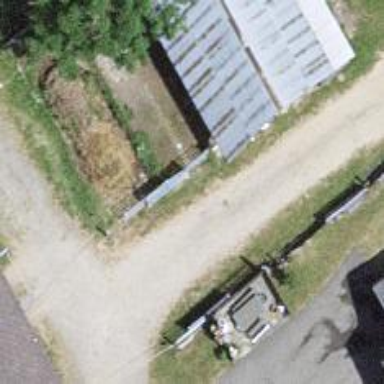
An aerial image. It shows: Farm.